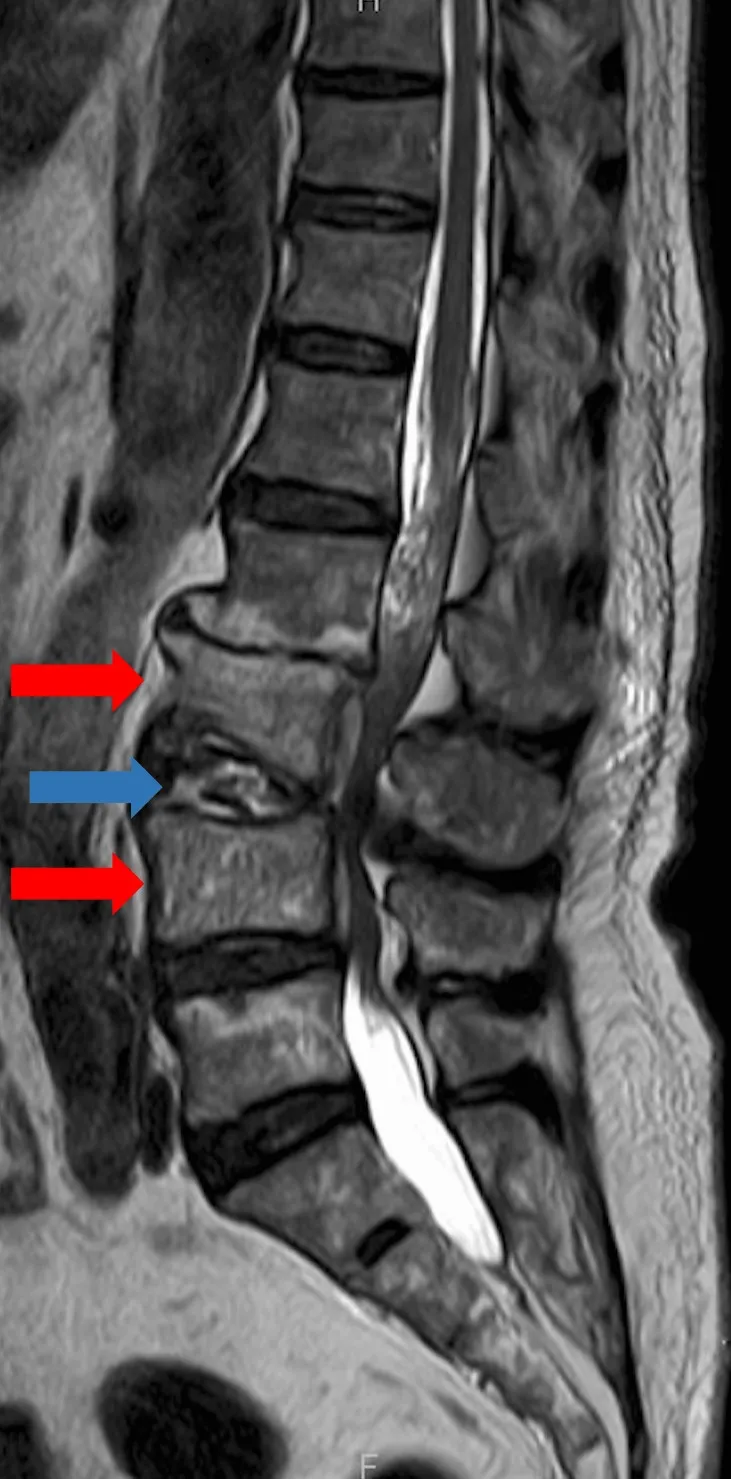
Magnetic resonance imaging of the lumbar spine on day nine showed hyperintensity of the L3 and L4 vertebral bodies (red arrows) and the contiguous disk (blue arrow).
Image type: radiology (mri)